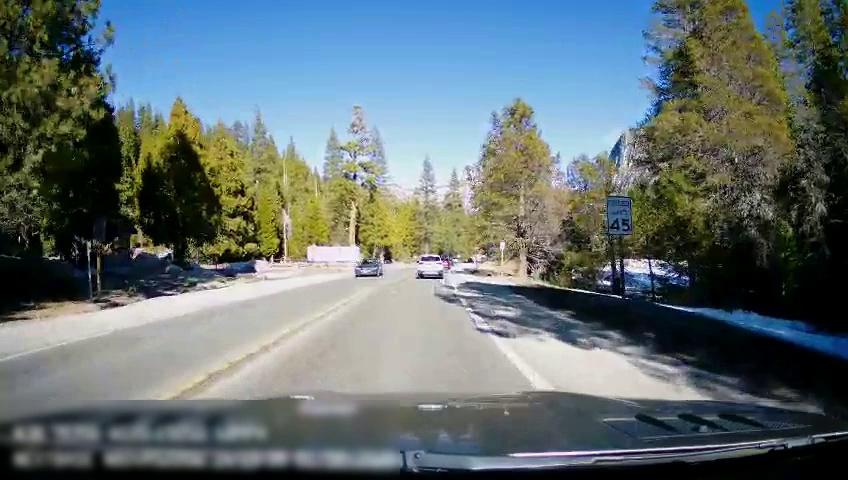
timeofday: Day
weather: Sunny
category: Drivable Space
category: Vehicles | Car
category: Vehicles | SUV
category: Vehicles | SUV
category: Lanes | Opposite Lane
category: Lanes | Opposite Lane
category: Lanes | Current Lane
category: Lanes | Current Lane
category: Traffic | Signs